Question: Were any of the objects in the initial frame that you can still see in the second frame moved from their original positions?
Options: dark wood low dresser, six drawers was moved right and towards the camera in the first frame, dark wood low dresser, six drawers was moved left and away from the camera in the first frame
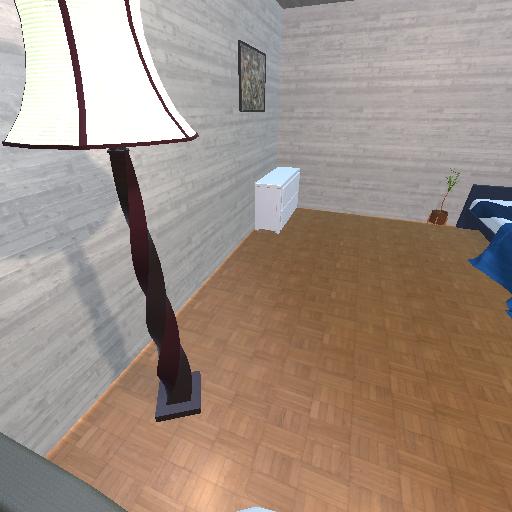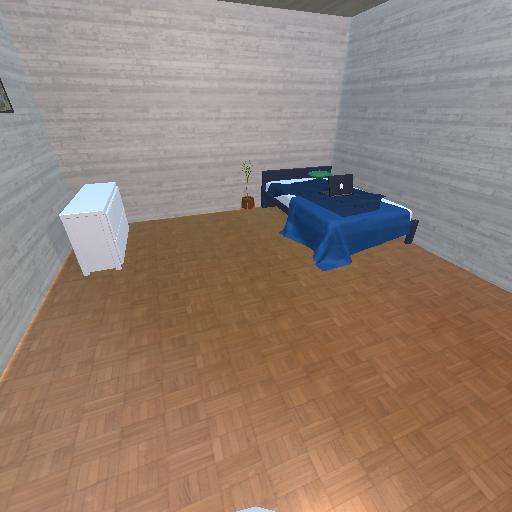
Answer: dark wood low dresser, six drawers was moved right and towards the camera in the first frame